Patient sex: F
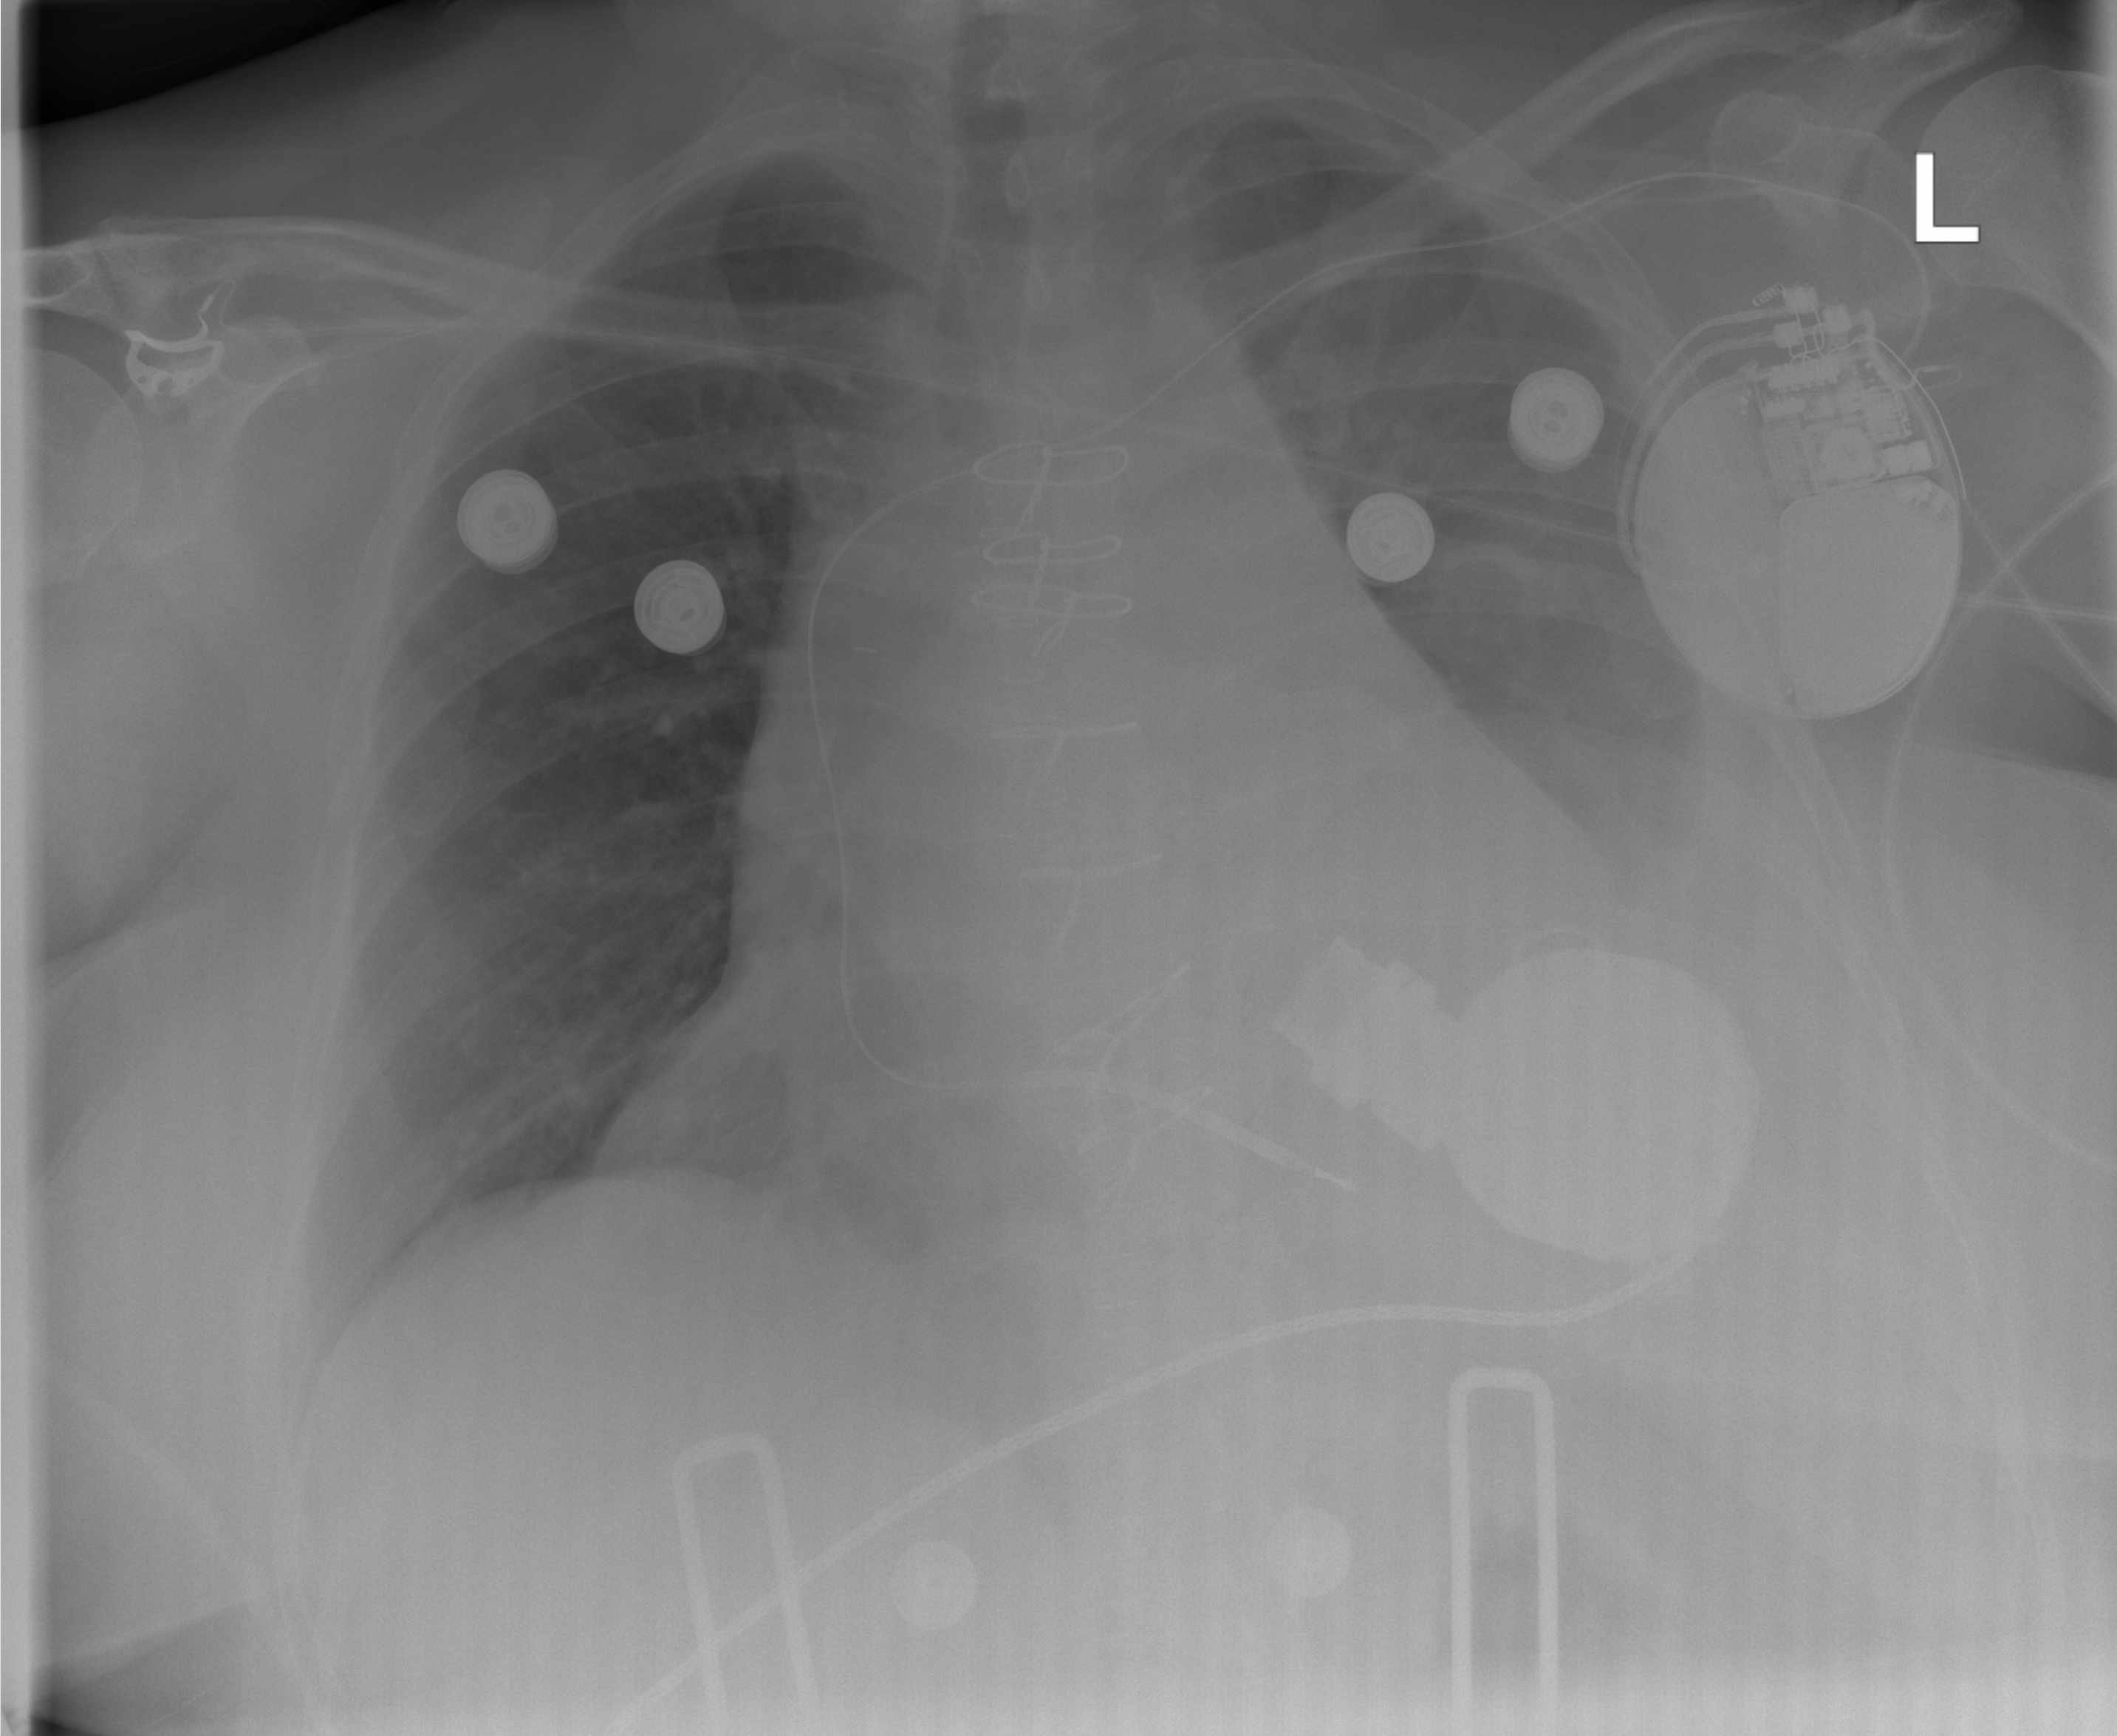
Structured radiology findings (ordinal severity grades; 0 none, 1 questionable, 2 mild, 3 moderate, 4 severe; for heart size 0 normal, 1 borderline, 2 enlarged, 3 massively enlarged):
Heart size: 2
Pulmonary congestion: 0
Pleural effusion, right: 2
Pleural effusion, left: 3
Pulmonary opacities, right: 0
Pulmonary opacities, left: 0
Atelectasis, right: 2
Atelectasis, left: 3